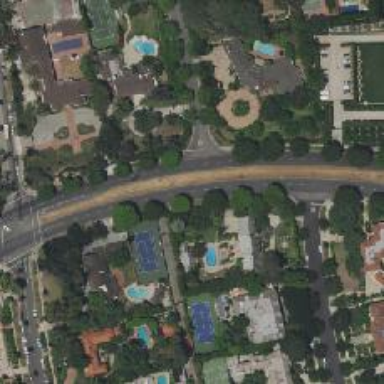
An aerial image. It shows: Secondary road surrounded by residential properties.